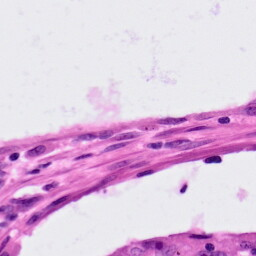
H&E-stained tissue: Lung